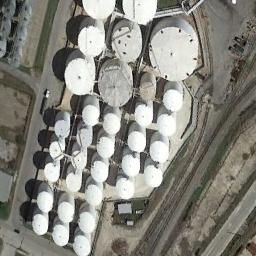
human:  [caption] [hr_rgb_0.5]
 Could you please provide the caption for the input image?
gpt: There are many roads around the storage tanks .

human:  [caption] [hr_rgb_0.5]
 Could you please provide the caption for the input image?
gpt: There are two identical storage tanks beside a white house .

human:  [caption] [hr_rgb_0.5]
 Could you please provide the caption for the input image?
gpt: There are many neatly arranged storage tanks and many cars in the factory .

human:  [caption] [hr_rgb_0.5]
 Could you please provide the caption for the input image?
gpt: There are many white storage tanks on the bare land .

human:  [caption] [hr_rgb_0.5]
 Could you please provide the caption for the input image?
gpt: There are many white storage tanks arranged neatly .